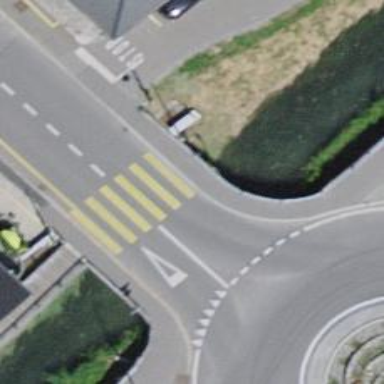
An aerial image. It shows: Uncontrolled footway crossing with markings.